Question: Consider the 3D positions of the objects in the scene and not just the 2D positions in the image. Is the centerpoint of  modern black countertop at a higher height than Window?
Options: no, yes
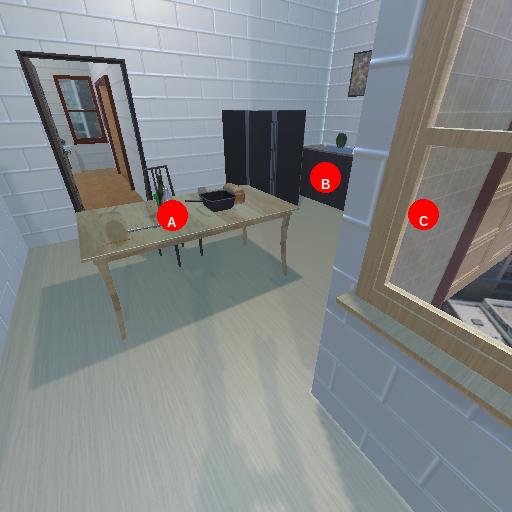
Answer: no